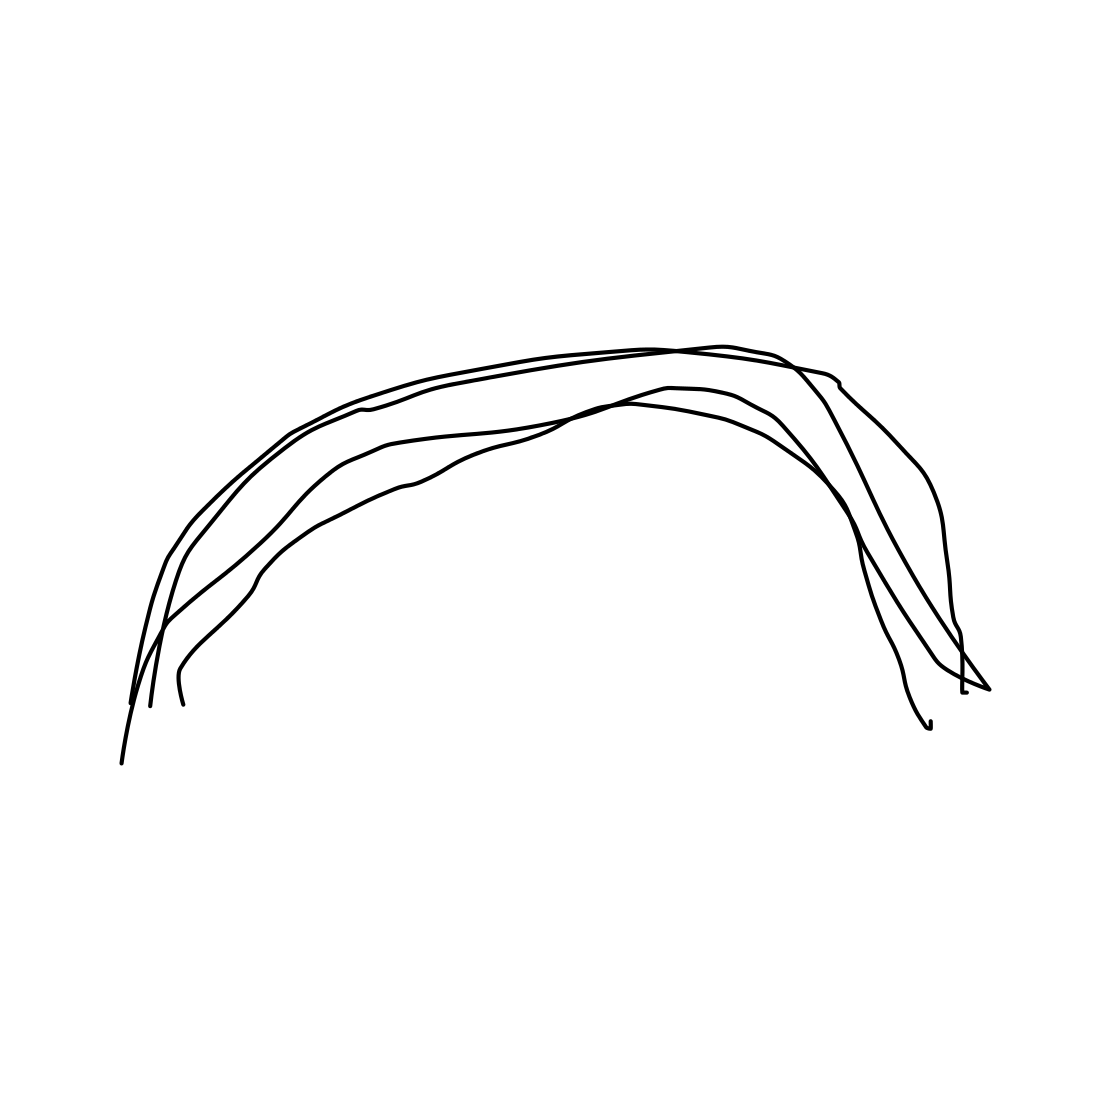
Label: rainbow